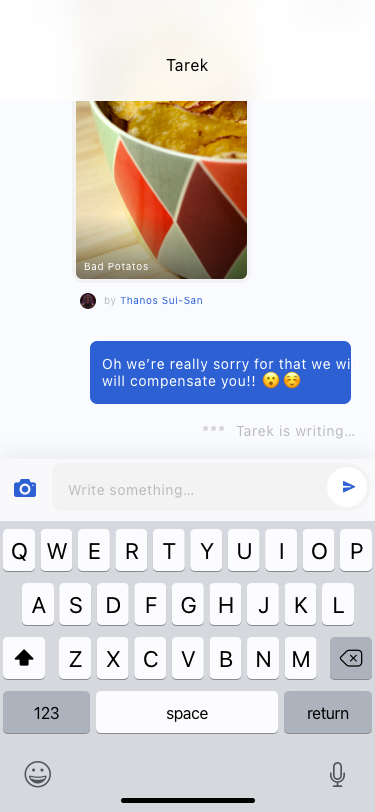
Text in this UI design:
Bad Potatos
by Thanos Sui-San
Oh we’re really sorry for that we will
will compensate you!! 😮☺️
Tarek is writing…
Tarek